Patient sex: F
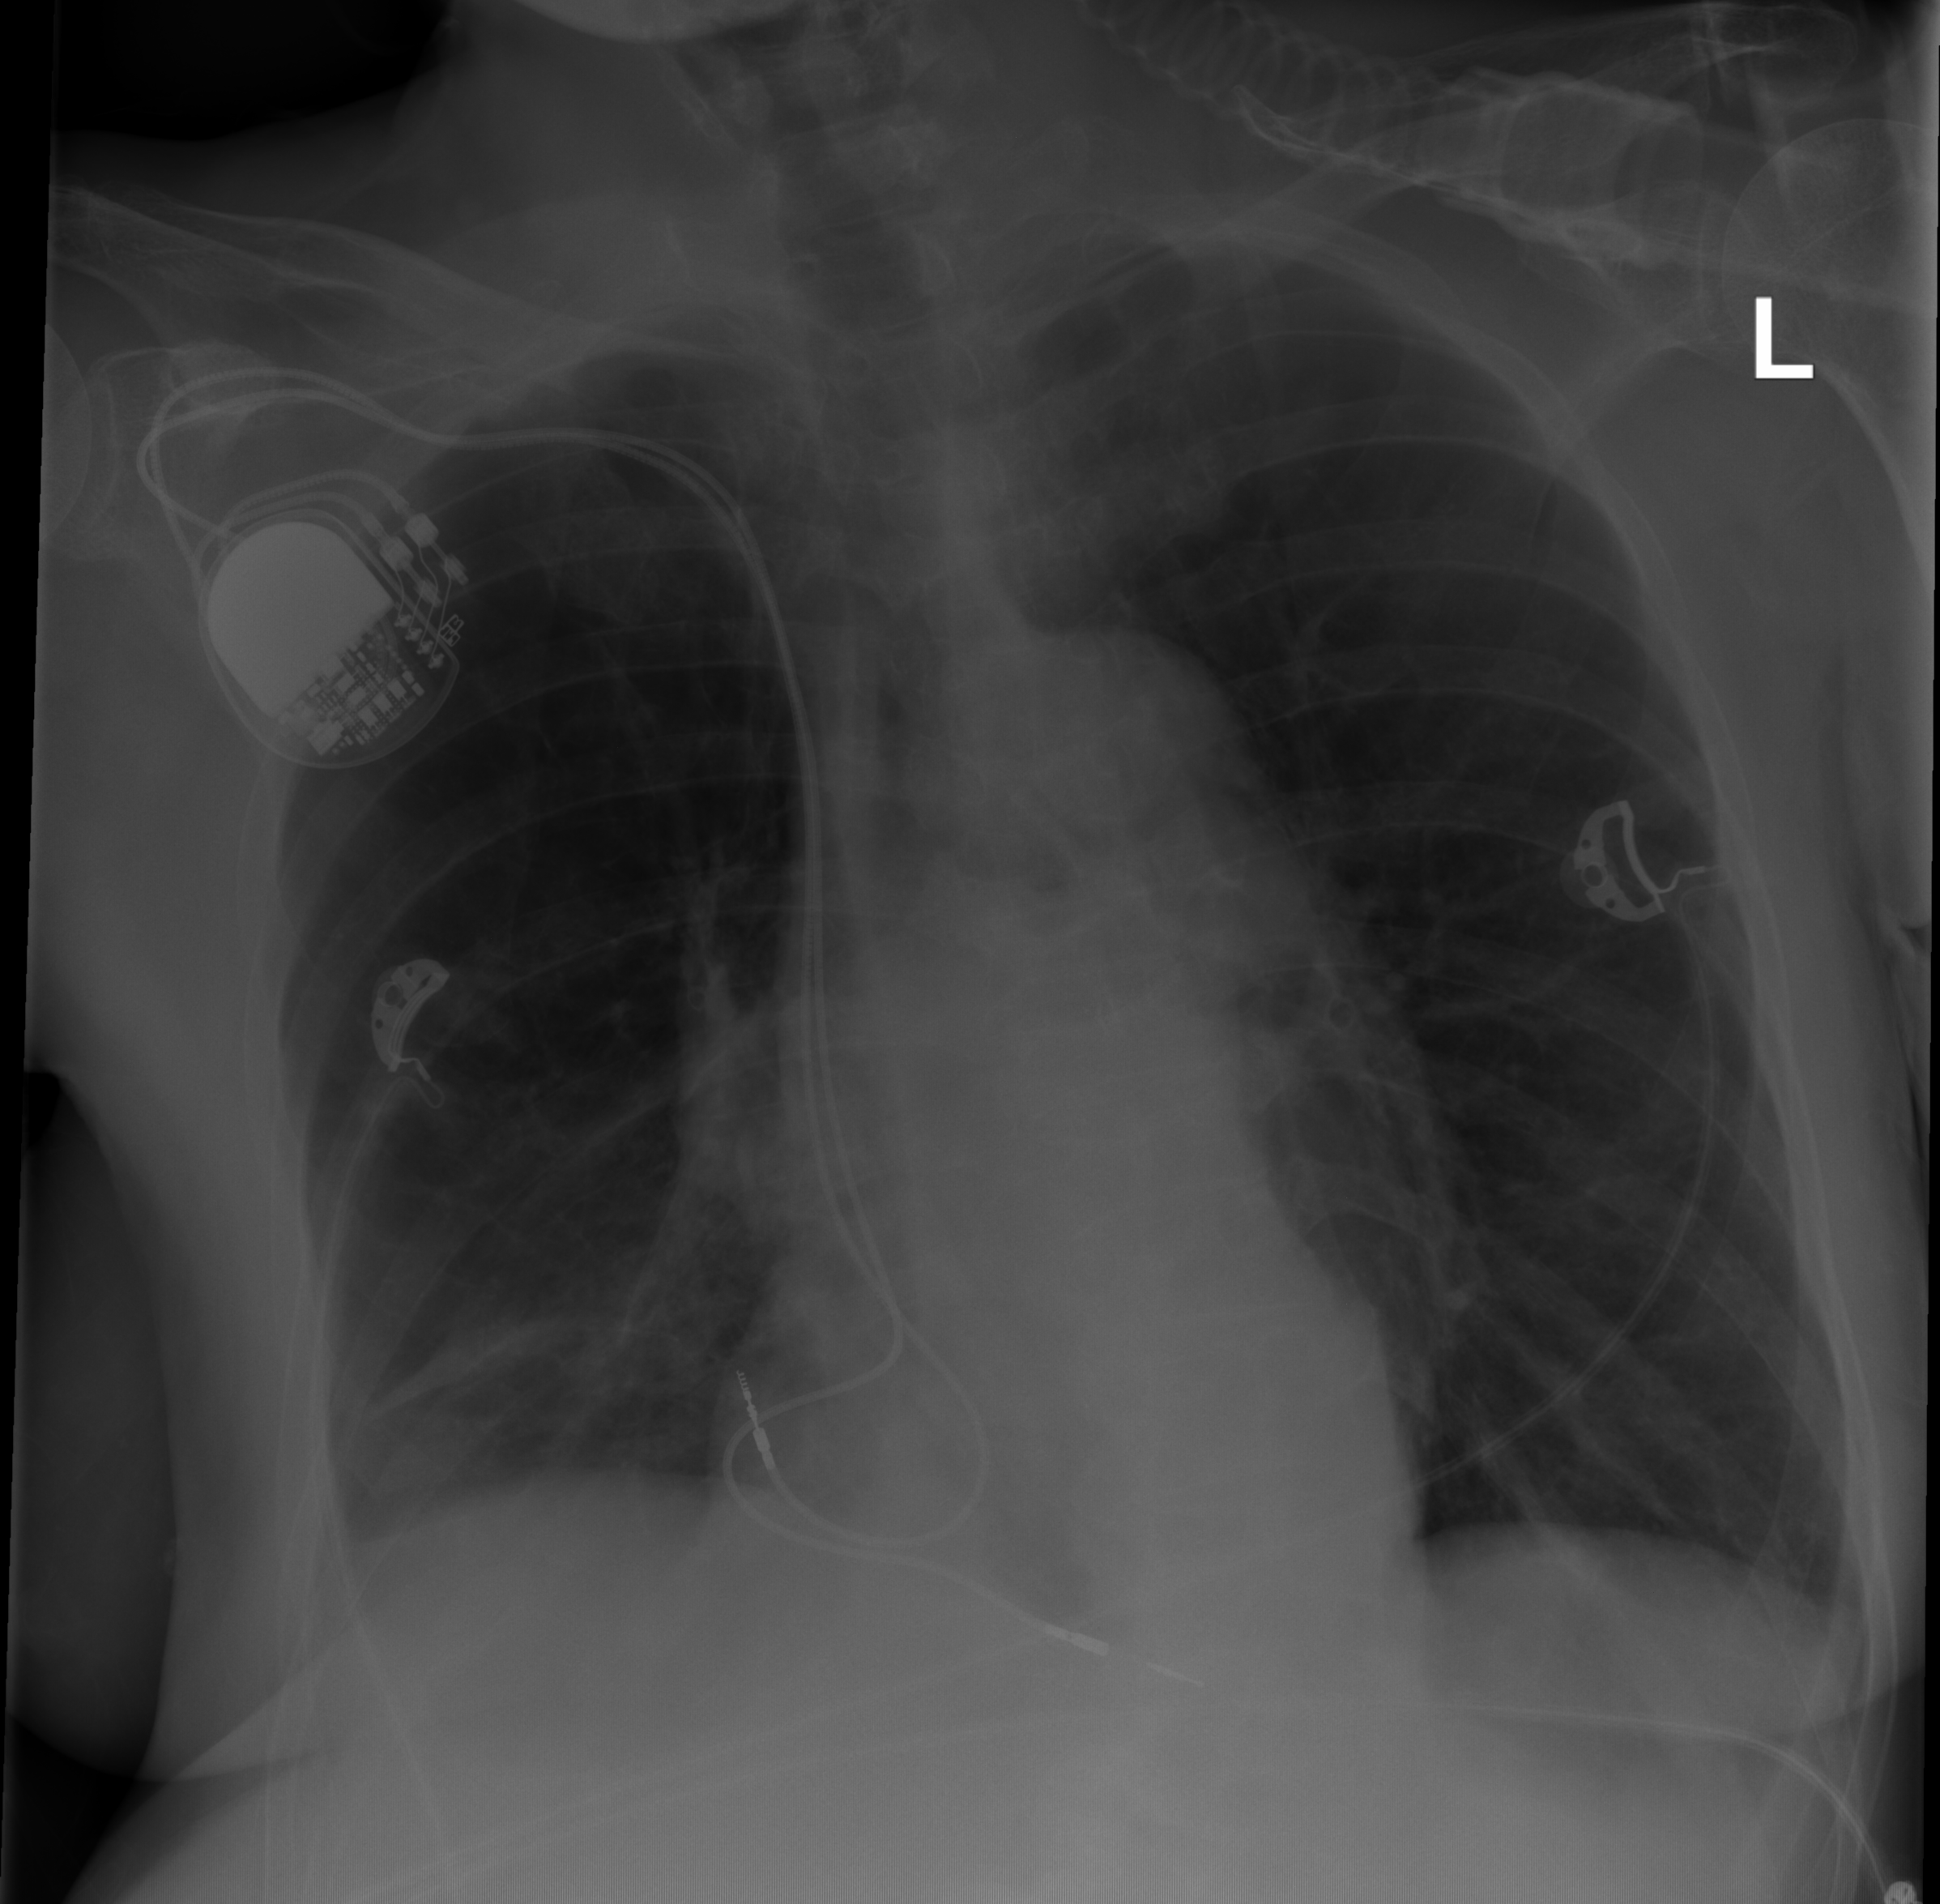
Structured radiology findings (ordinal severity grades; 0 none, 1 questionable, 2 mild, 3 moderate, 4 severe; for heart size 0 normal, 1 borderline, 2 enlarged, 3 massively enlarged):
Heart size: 0
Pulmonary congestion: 0
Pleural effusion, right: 0
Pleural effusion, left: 0
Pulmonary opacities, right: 0
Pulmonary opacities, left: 0
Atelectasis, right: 2
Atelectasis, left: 0